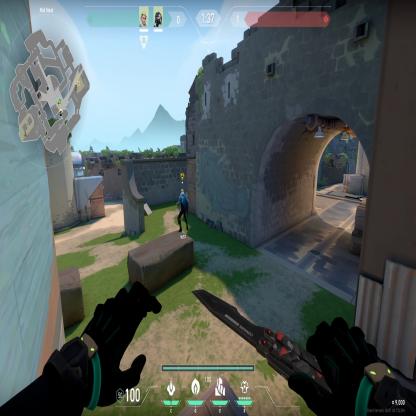
Label: teammate